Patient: sex M, age 76
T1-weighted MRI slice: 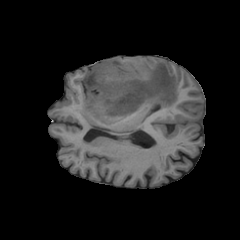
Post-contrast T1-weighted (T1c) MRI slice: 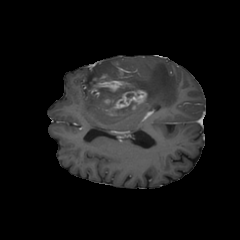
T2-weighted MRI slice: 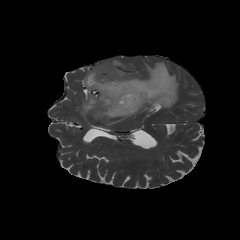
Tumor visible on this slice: yes
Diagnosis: Glioblastoma, IDH-wildtype
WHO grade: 4